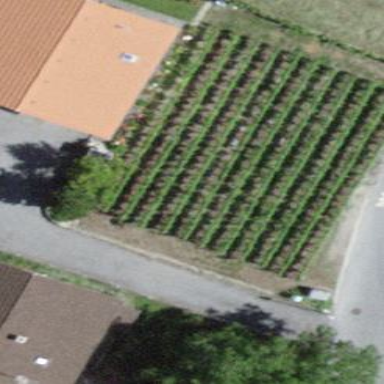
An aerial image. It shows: Vineyard.